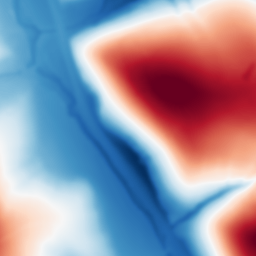
Category: multiscale
Decomposition family: dog
Decomposition parameters: sigma_low: 2
sigma_high: 100
Upsampling method: edge_directed
Upsampling parameters: scale: 4
Upsampling scale: 4